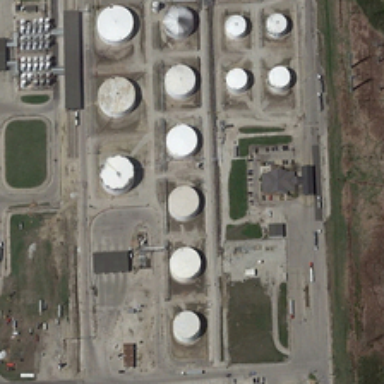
Some white storage tanks are near several buildings and green meadows .